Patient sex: M
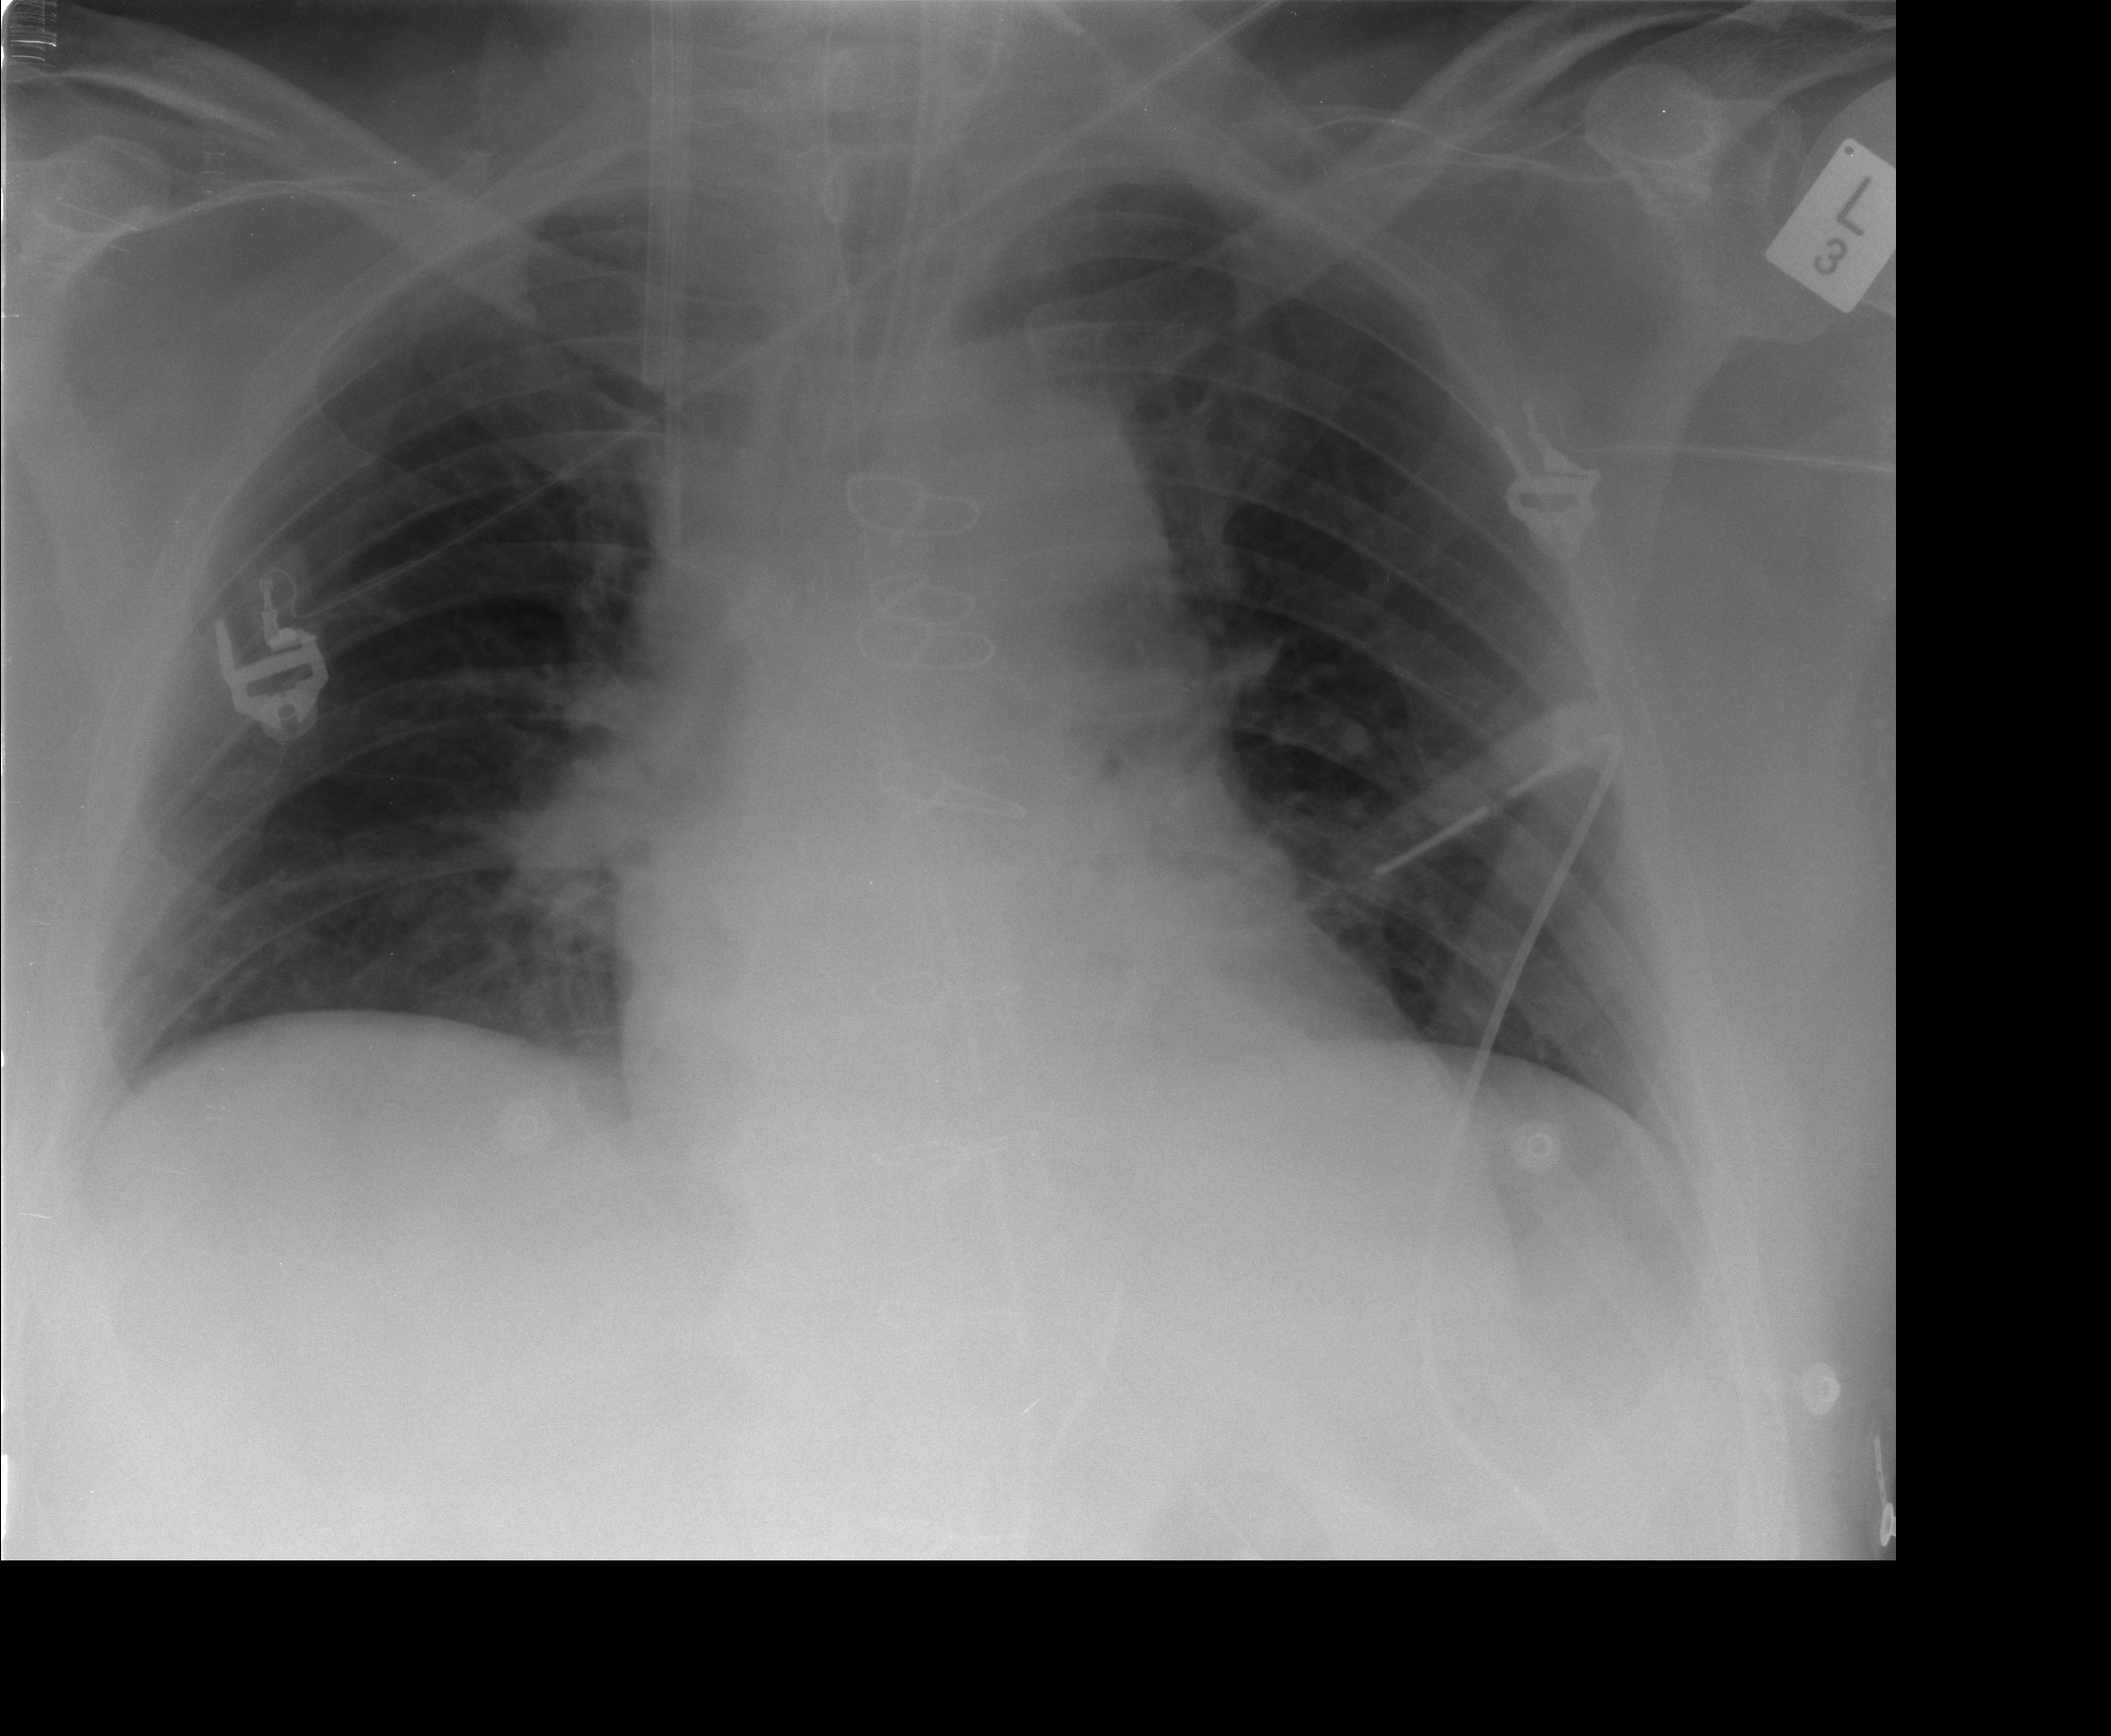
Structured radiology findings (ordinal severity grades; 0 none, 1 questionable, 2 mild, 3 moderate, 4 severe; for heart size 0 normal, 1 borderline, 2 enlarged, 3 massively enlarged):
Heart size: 0
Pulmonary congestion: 1
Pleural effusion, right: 0
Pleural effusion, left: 0
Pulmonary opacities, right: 0
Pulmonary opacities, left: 0
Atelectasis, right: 1
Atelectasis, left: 1